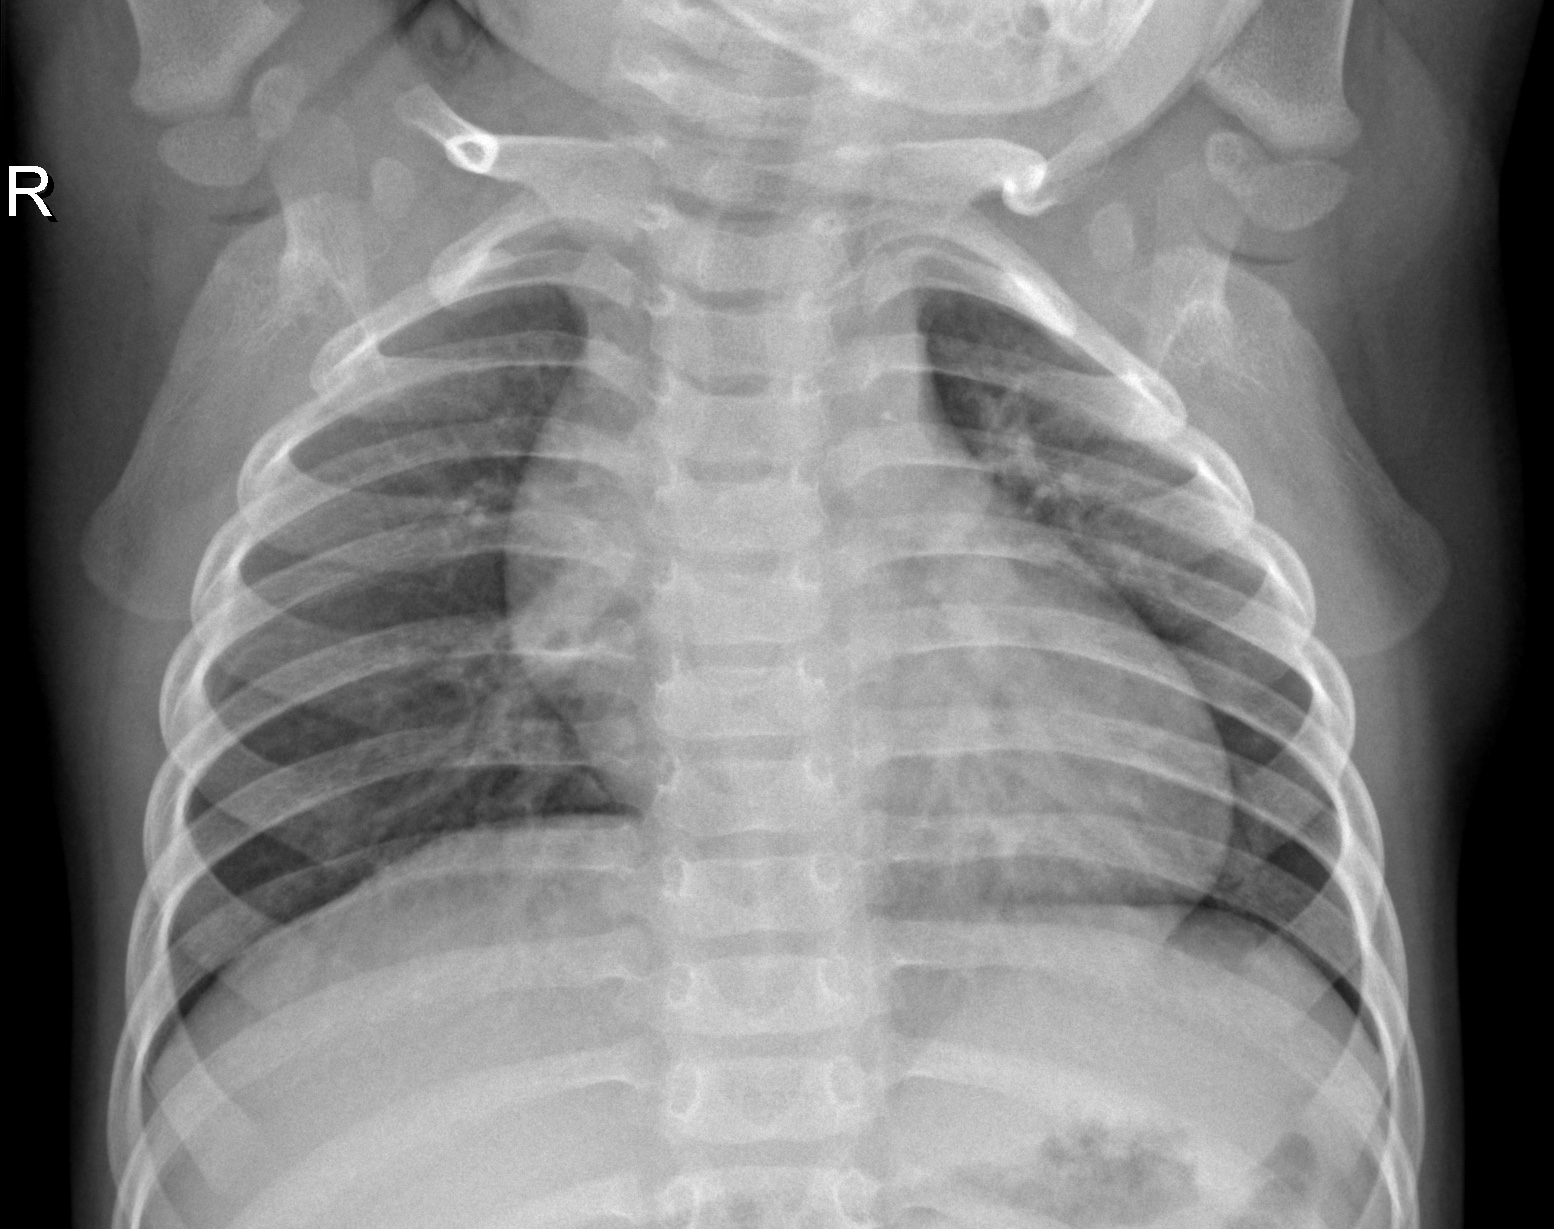
Diagnosis: NORMAL